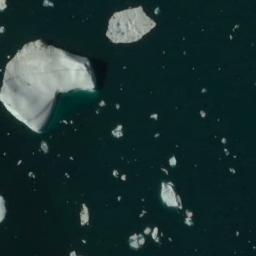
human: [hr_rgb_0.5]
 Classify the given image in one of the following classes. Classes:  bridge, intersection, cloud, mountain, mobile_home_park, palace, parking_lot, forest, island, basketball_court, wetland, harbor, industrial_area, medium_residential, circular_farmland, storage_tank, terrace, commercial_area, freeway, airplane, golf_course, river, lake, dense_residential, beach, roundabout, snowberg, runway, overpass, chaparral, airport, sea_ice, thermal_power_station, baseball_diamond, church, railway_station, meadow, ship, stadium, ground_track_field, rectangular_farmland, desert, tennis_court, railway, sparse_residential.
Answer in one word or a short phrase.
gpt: sea_ice